Interaction volume radius: 5 \u00c5
Interaction volume height: 15 \u00c5
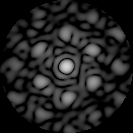
Disorder parameter: 0.6851